Question: I have this table:

and I want to display all 'friend' names are without repetitions by LINQ.
how do I do it?
Result is:
'''
martin
kevin
igor
'''
Controler:
'''
dbEntities db = new dbEntities();
public ActionResult Index()
{
IQueryable<string> dn = from f in db.table select f.friend;
IQueryable<string> res = dn.Distinct();
return View(res);
}
'''
View (ASP.NET MVC 3 Razor):
'''
@foreach (var item in Model) {
<tr>
<td>
@Html.DisplayFor(modelItem => item.friend)
</td>
</tr>
}
'''
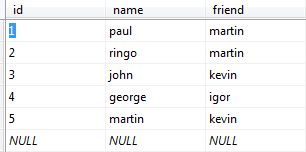
Answer: You can use a combination of 'Select' and 'Distinct':
'''
@foreach (var item in Model.Select(m => m.friend).Distinct()) {
<tr>
<td>
@item
</td>
</tr>
}
'''